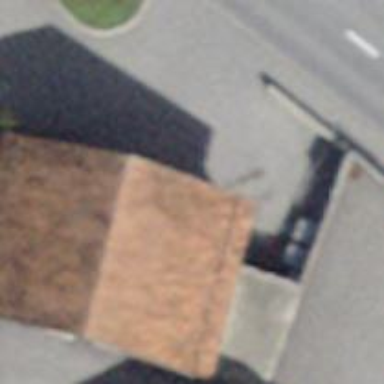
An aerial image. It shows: Simple and straightforward house.